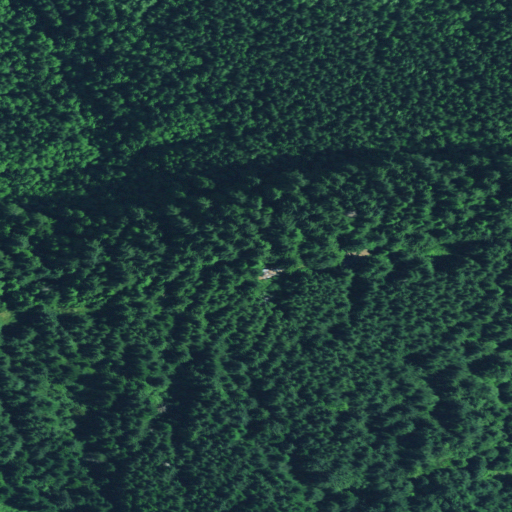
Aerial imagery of mountain in Oregon named Neahkahnie Mountain containing evergreen forest, mixed forest, and open development